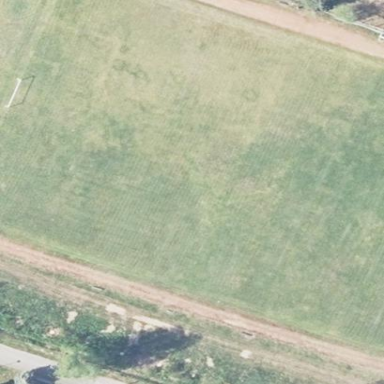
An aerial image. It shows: Soccer pitch for outdoor sports and leisure activities.